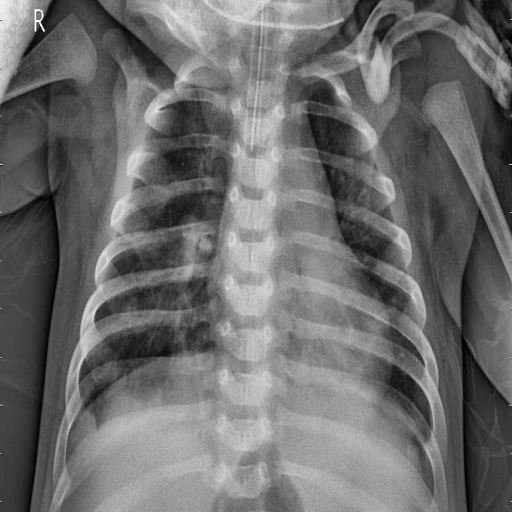
Finding: PNEUMONIA